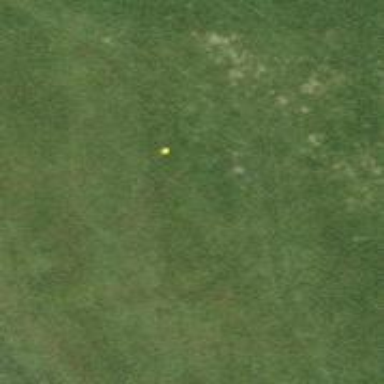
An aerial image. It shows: Golf hole.